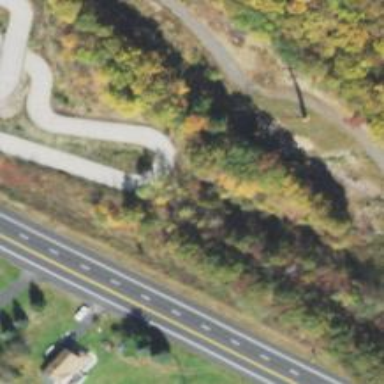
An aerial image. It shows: Karting raceway road for racing enthusiasts.